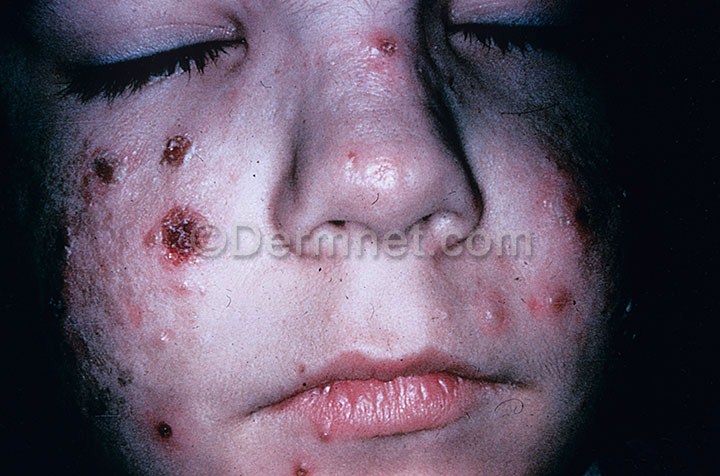
Disease: Light Diseases and Disorders of Pigmentation